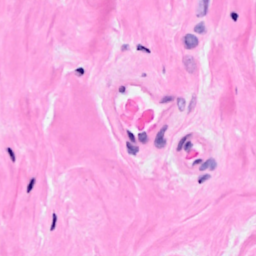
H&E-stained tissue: Breast